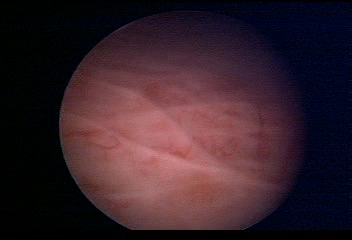
Modality: WLC
Class: Normal mucosa
Bladder cancer association: No